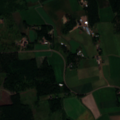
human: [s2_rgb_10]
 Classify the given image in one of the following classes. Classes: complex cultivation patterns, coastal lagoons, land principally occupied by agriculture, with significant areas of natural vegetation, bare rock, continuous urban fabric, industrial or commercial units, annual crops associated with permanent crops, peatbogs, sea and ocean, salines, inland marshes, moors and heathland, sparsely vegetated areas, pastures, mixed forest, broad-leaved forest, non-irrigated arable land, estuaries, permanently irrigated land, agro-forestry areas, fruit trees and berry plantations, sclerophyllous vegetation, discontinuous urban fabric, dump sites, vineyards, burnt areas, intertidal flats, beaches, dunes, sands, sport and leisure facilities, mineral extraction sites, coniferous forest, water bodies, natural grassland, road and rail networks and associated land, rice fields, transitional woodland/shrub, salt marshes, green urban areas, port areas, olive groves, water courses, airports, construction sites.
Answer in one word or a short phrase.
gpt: discontinuous urban fabric, non-irrigated arable land, coniferous forest, mixed forest